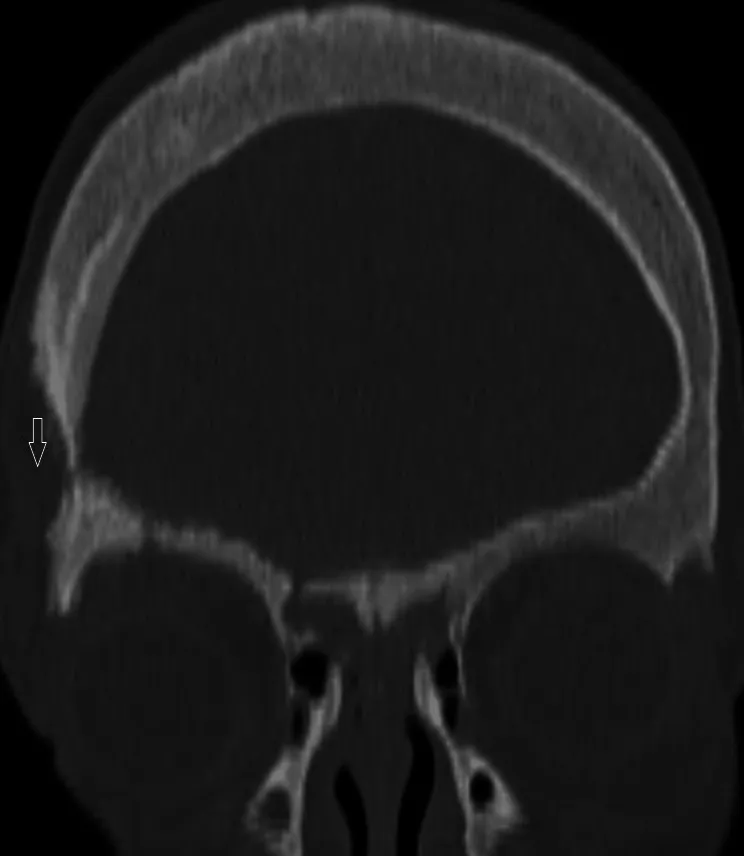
Right parietal bone erosion.
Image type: radiology (ct)